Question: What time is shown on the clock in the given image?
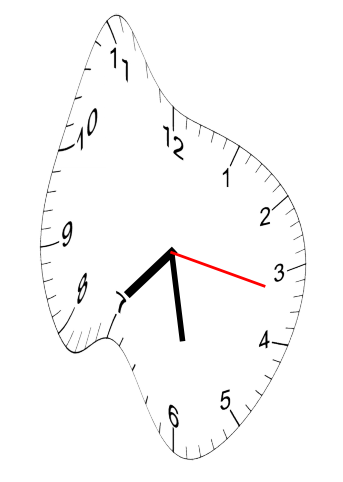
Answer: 07:28:17